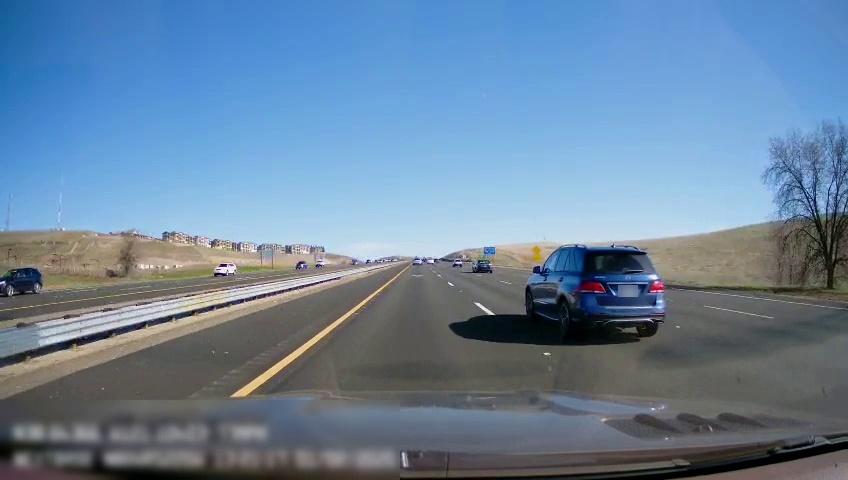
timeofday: Day
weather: Sunny
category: Drivable Space
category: Drivable Space
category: Vehicles | Car
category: Vehicles | Car
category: Vehicles | SUV
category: Vehicles | SUV
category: Vehicles | SUV
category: Vehicles | SUV
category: Vehicles | SUV
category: Lanes | Current Lane
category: Lanes | Current Lane
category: Lanes | Alternate Lane
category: Lanes | Alternate Lane
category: Lanes | Alternate Lane
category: Lanes | Opposite Lane
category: Lanes | Opposite Lane
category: Lanes | Opposite Lane